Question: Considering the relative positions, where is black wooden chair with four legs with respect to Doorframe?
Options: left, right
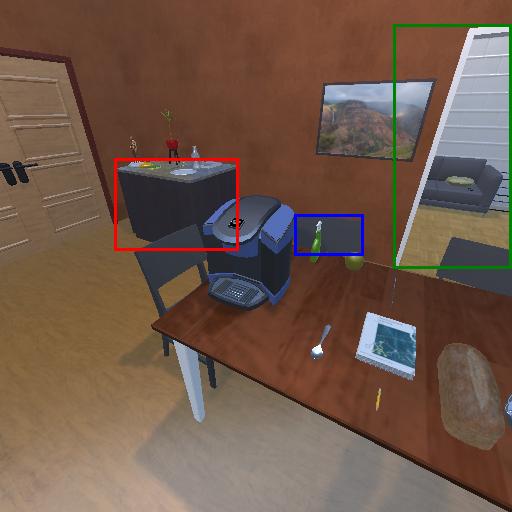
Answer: left